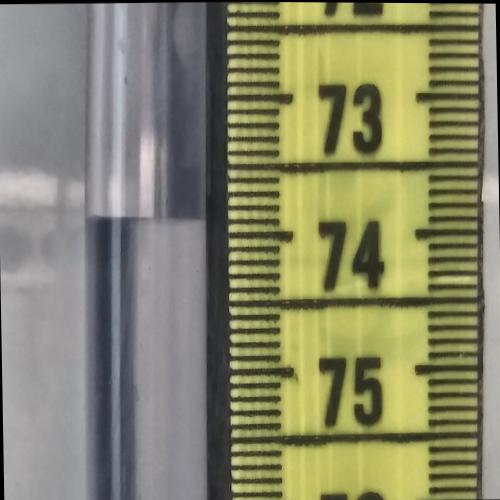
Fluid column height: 73.9 cm